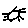
Label: sun